Field crop: tomato
Growth stage: 2
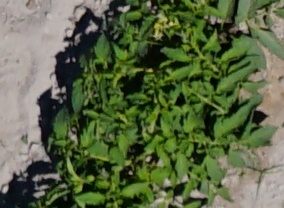
Species: tomato